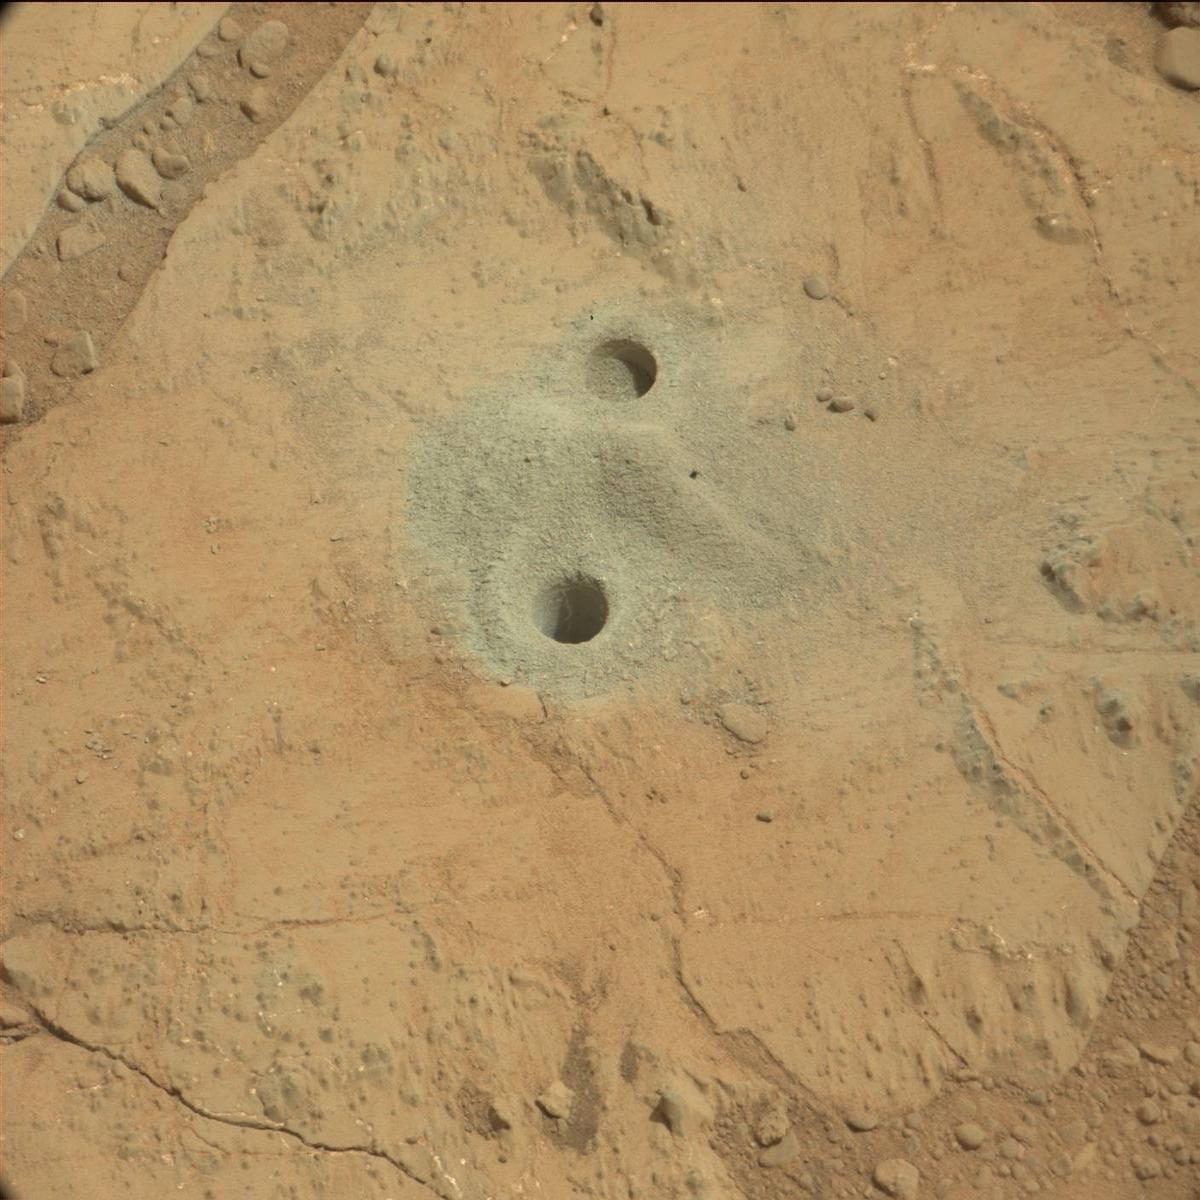
Terrain classes present: Bedrock, Rock, Sand / Soil